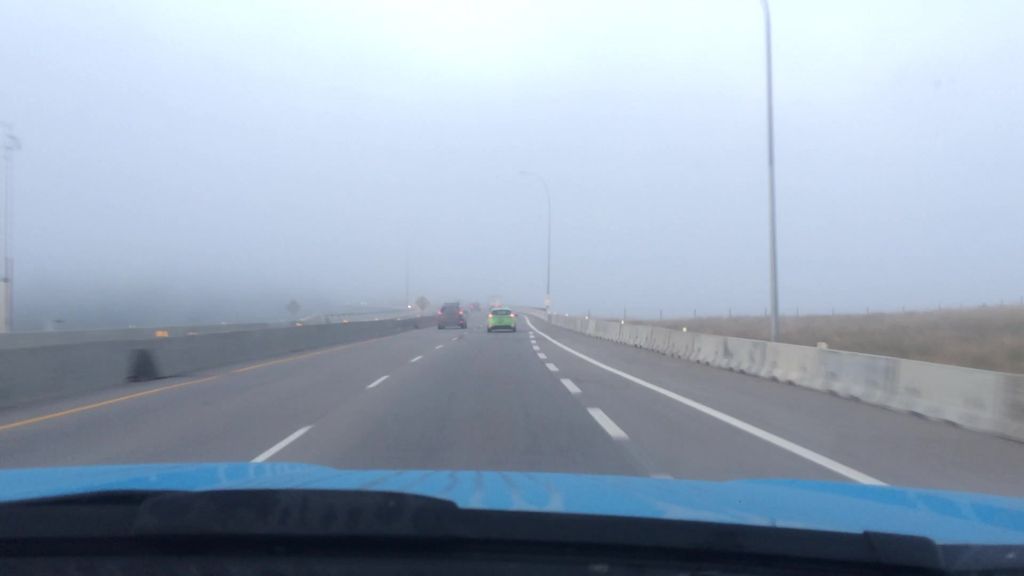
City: calgary